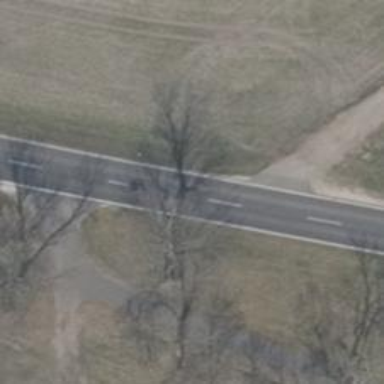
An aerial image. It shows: Primary road with asphalt surface.